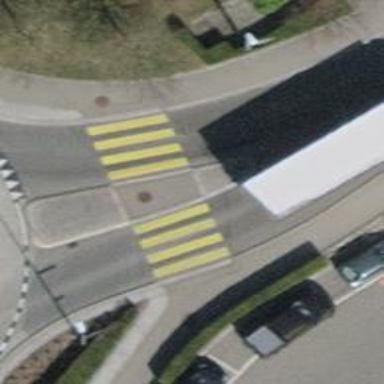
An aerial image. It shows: Marked road crossing.